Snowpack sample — Loveland Pass, Silver Plume, Colorado, USA (1/12/25, 11:40 AM MST)
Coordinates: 39.66, -105.88
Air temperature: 7 °F
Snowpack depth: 140 cm
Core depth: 10 cm
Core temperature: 41 °F
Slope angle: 11°, slope face: 30°
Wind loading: high
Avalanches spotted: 2
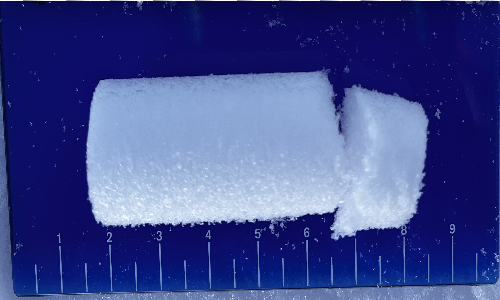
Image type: core
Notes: Pilot using slightly modified coring method that took too large segment for snow profile picturing, advised not to use in higher level models. Two avalanche on south face nearby, partially cloudy with light snow in the last 24 hours. Lots of wind loading on eastern features.